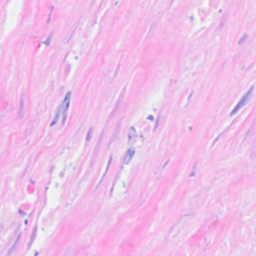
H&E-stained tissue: Breast